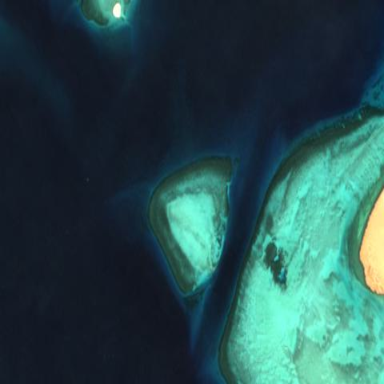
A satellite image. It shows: Beautiful reef in its natural habitat.